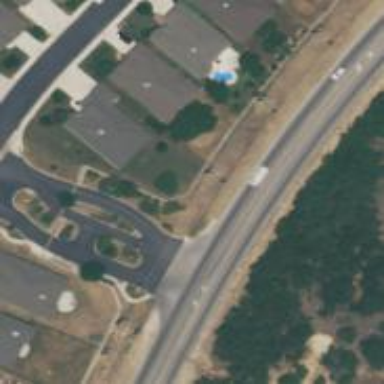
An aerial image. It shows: Residential road with asphalt surface.